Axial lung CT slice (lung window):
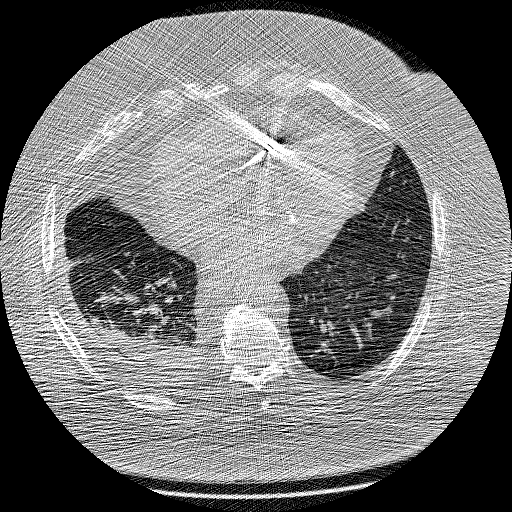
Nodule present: no